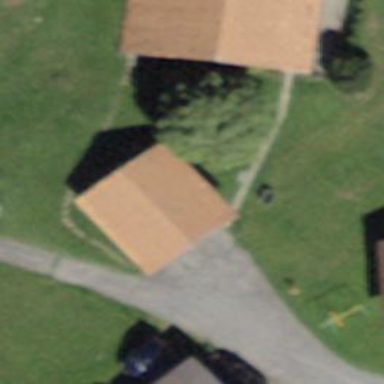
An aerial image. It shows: Garage building.